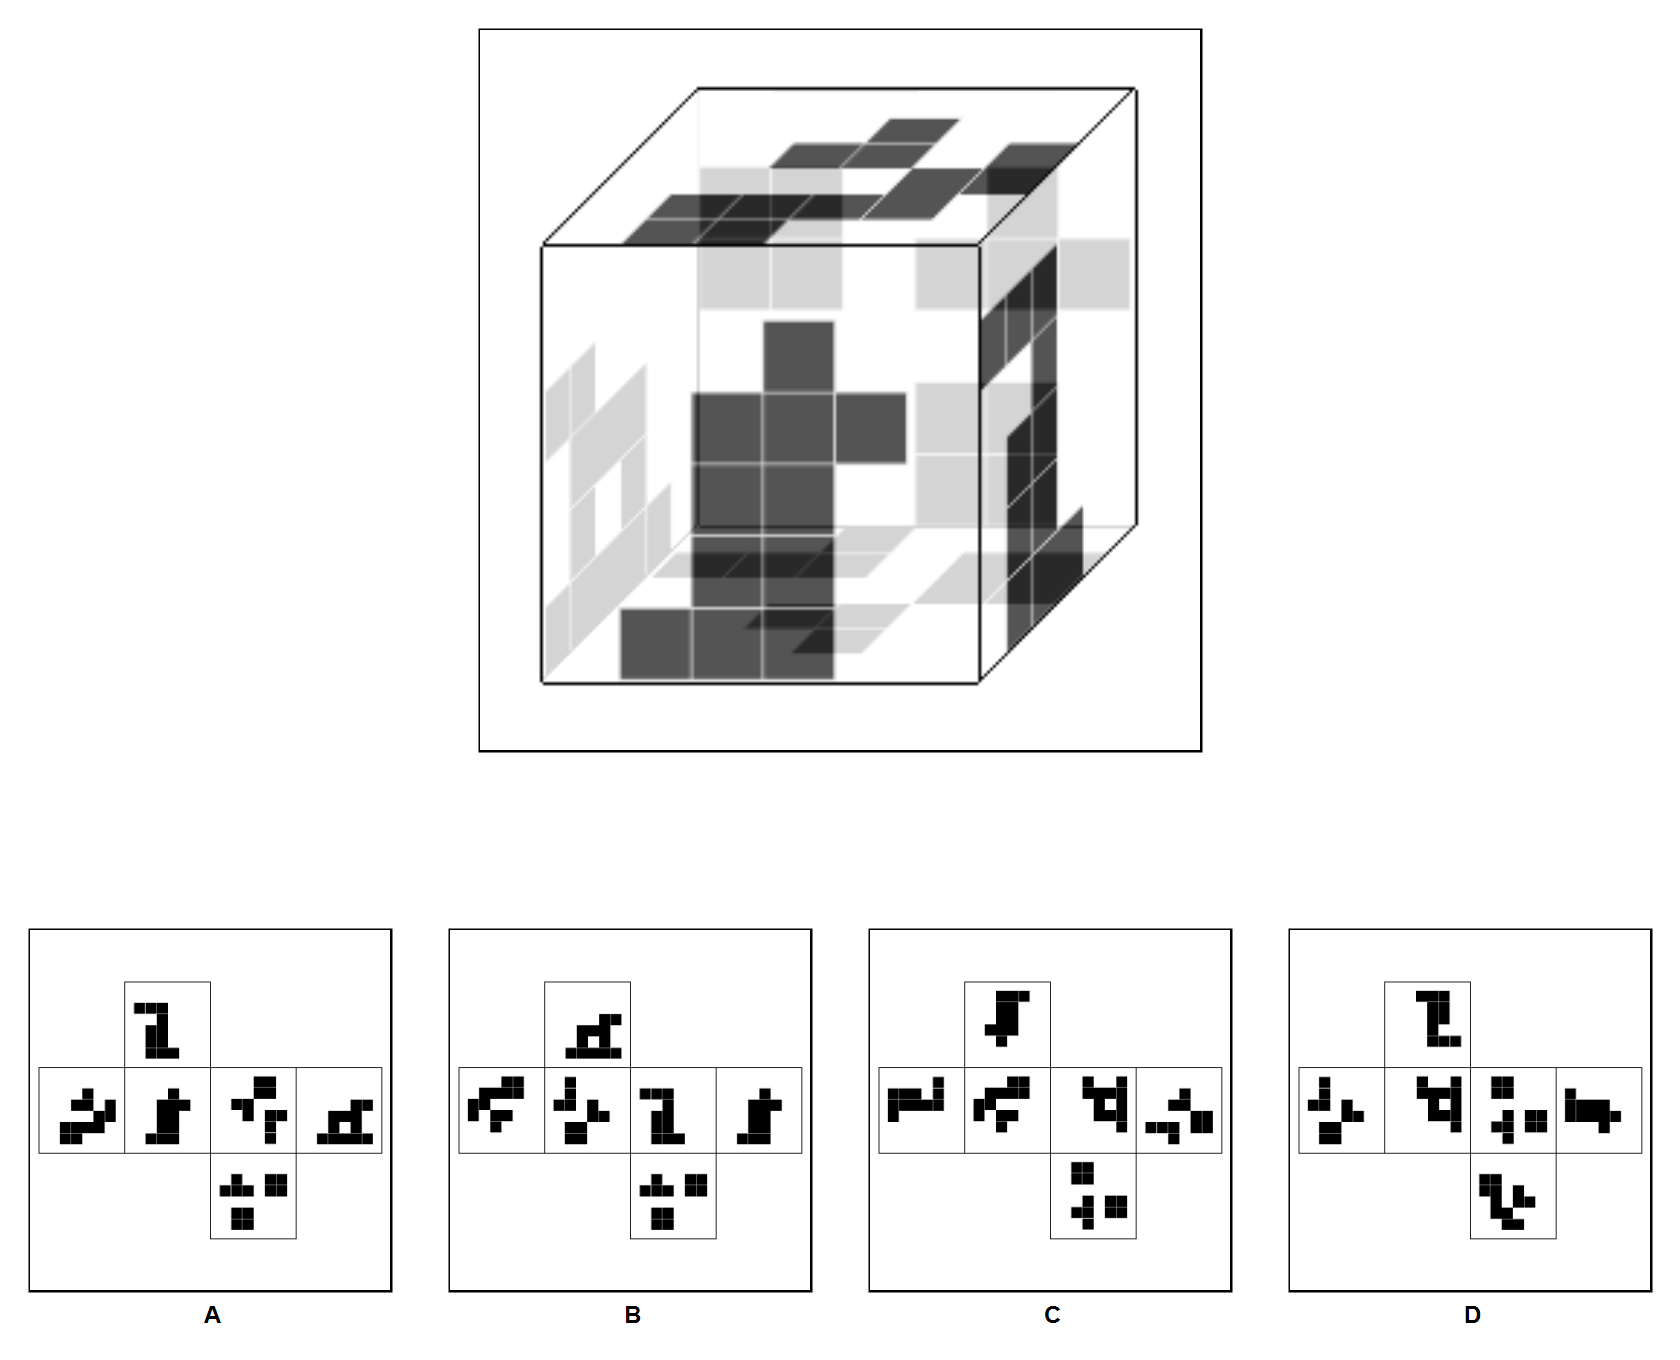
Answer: C